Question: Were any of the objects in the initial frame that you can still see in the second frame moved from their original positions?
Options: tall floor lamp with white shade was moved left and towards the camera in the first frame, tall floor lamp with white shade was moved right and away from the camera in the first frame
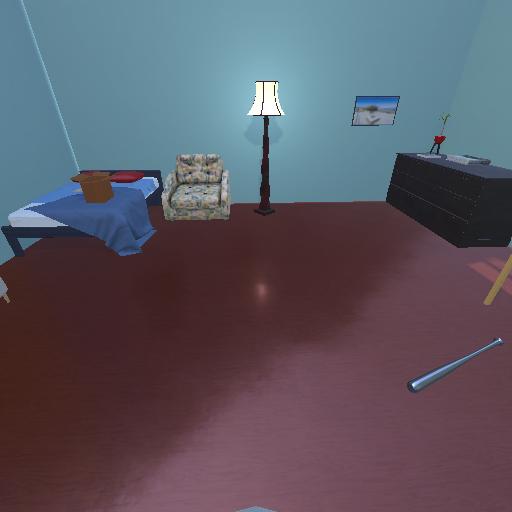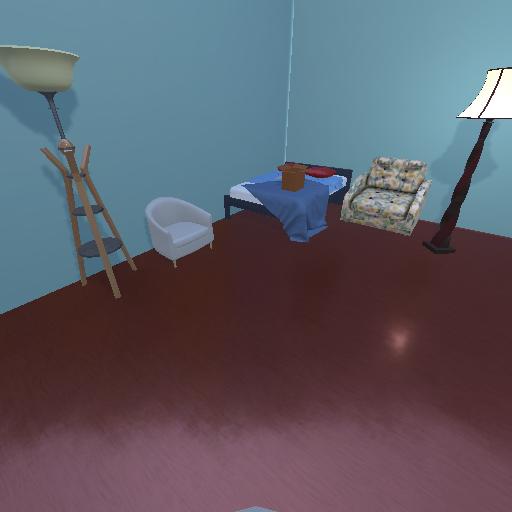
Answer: tall floor lamp with white shade was moved left and towards the camera in the first frame